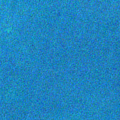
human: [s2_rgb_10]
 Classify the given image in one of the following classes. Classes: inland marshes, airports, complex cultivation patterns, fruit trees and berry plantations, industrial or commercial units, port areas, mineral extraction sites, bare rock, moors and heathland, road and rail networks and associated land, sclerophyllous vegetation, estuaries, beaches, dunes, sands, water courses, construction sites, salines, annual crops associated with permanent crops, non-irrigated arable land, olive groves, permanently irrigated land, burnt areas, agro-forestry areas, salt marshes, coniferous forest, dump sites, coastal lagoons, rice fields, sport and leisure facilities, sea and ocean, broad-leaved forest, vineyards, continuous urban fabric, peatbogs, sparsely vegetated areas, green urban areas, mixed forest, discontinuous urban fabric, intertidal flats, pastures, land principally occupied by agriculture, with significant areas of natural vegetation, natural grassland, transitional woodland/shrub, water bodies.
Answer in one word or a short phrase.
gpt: sea and ocean